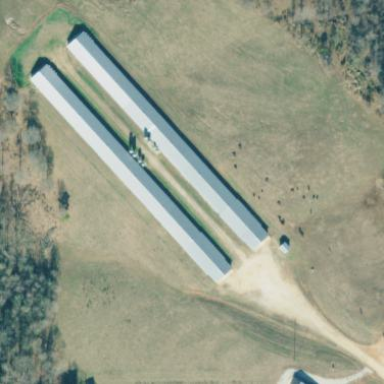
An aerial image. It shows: Poultry farmyard.